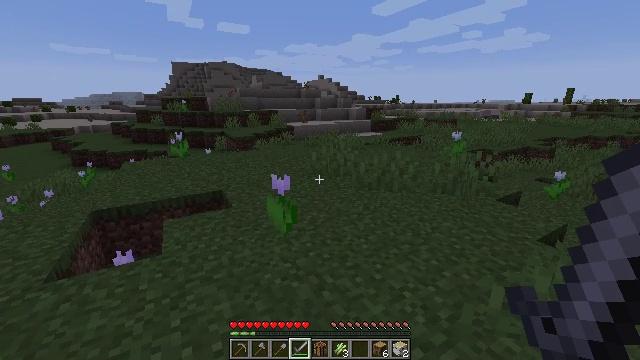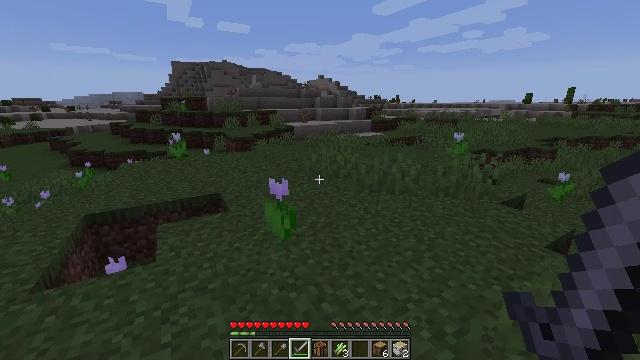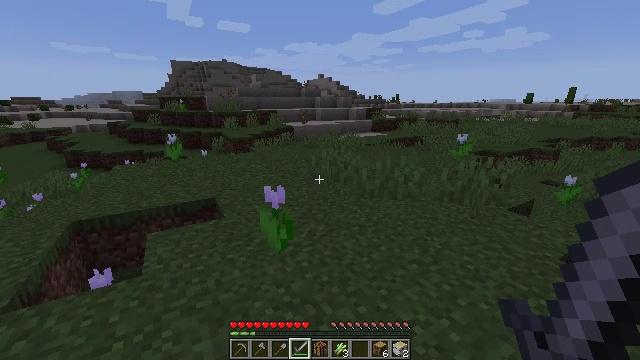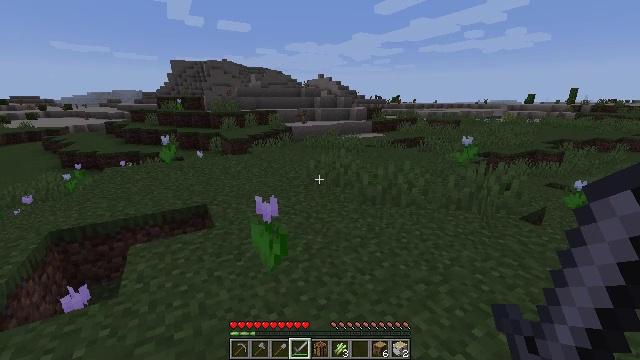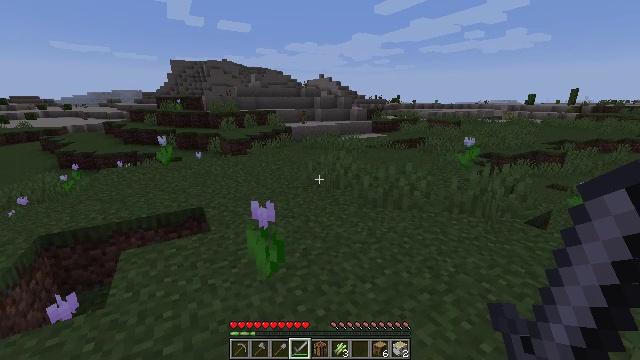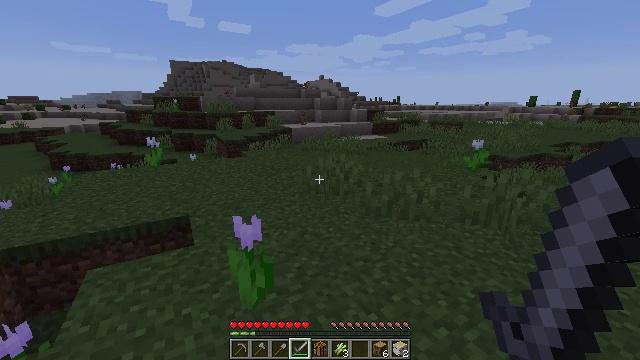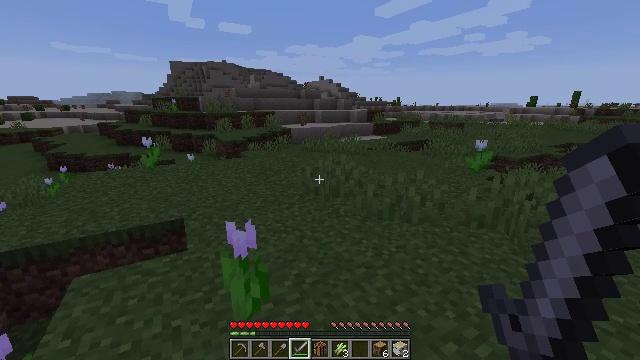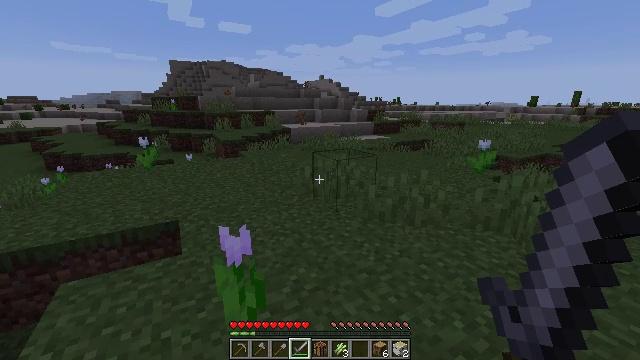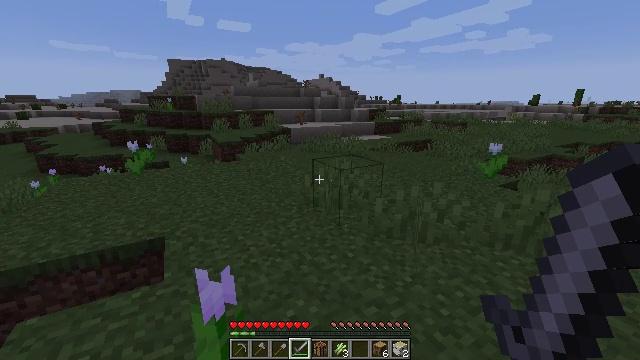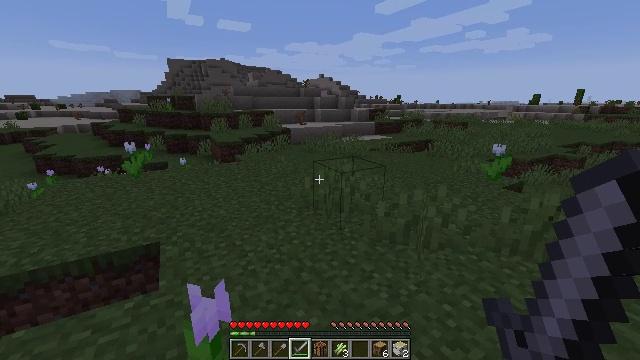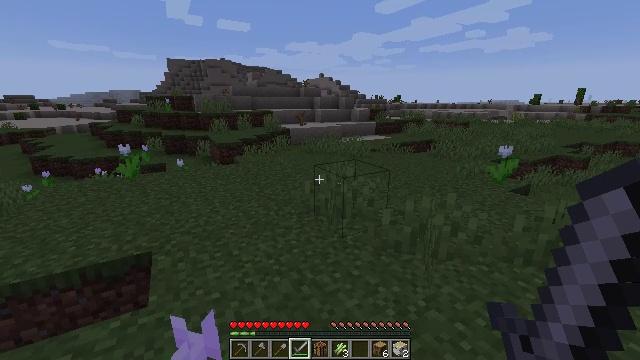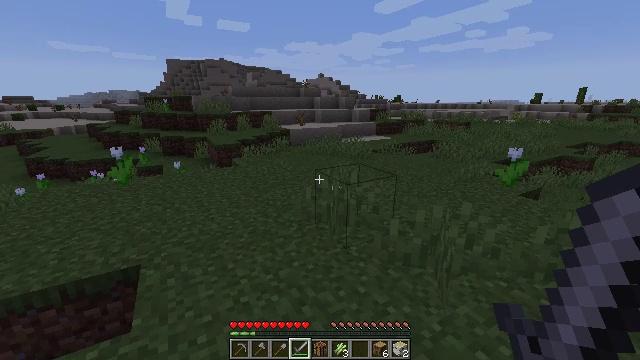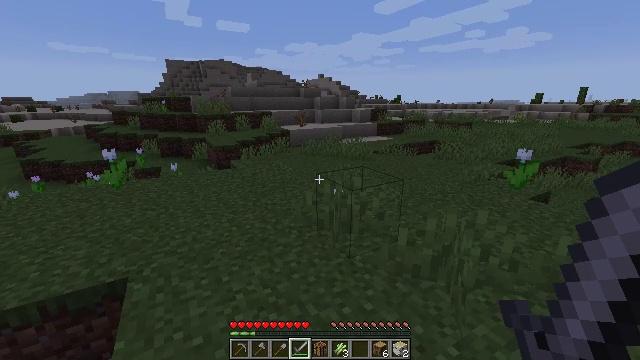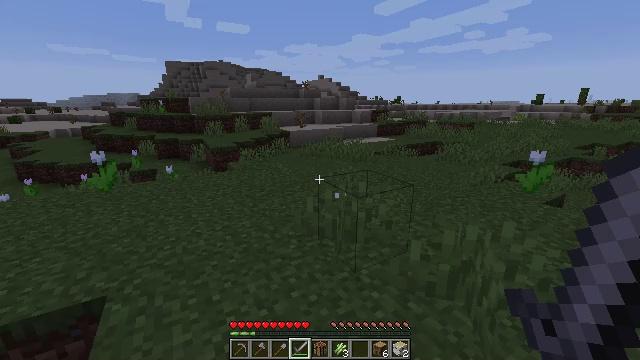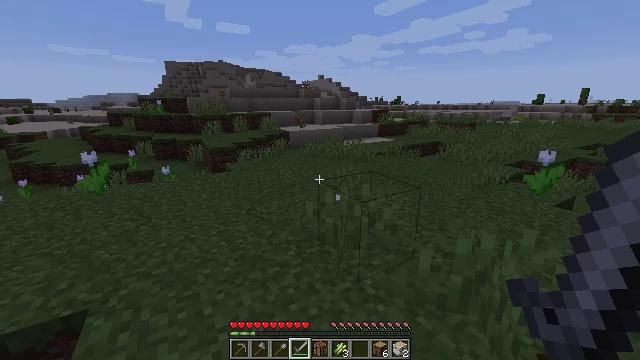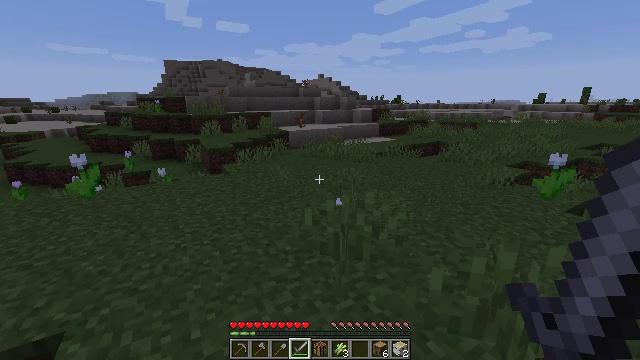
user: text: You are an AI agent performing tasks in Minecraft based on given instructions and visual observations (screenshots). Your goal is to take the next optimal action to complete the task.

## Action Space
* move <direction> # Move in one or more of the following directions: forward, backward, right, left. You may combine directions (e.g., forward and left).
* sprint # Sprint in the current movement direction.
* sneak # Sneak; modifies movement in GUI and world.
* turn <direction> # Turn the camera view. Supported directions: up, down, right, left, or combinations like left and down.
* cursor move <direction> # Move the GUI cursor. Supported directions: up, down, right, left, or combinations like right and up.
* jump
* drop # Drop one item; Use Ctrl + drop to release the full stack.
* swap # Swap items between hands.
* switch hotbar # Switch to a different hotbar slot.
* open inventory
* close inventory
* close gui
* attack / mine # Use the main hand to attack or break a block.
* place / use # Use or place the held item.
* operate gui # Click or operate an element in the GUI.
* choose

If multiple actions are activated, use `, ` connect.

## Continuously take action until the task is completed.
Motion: motion action
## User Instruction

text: Collect the dead bush from dry areas.
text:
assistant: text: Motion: move forward
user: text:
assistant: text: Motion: move forward
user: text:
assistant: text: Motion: move forward
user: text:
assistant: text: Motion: move forward
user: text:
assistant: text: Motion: move forward
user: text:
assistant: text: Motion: move forward
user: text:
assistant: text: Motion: move forward
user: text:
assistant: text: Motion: move forward
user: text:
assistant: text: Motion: move forward
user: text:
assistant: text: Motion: move forward
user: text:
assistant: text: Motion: move forward
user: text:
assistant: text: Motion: move forward
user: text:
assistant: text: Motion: move forward
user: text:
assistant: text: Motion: move forward
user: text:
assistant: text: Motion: move forward
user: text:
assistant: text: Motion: move forward
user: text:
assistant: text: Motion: move forward
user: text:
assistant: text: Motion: move forward
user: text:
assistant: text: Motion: move forward
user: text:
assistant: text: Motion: move forward
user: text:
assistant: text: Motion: move forward
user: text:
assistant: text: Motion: move forward
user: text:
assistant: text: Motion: move forward
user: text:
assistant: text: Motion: move forward
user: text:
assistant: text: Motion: move forward
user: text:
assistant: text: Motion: move forward
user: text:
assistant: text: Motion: move forward, turn left
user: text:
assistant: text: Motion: move forward, turn left
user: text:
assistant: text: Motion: move forward, turn left
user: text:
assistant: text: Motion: move forward, turn left